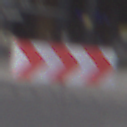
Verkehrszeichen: RichtungstafelnInKurvenGrossLinks
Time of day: MorningAfternoon
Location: Outdoor (Urban)
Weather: Overcast
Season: NotSpecified
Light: Natural